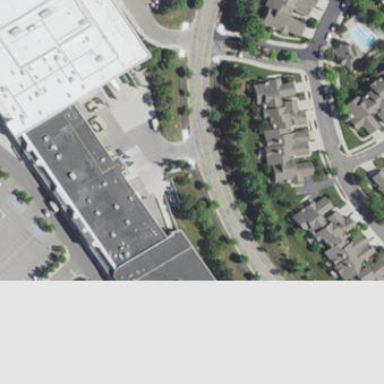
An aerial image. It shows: Retail building.